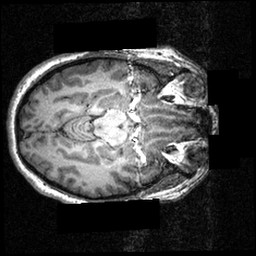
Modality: T1w
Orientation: axial
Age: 24
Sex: female
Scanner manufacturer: siemens
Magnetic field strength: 3.951 T
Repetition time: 1.5 s
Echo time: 0.00335 s